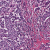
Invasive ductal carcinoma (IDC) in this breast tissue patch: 1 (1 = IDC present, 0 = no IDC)